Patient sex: F
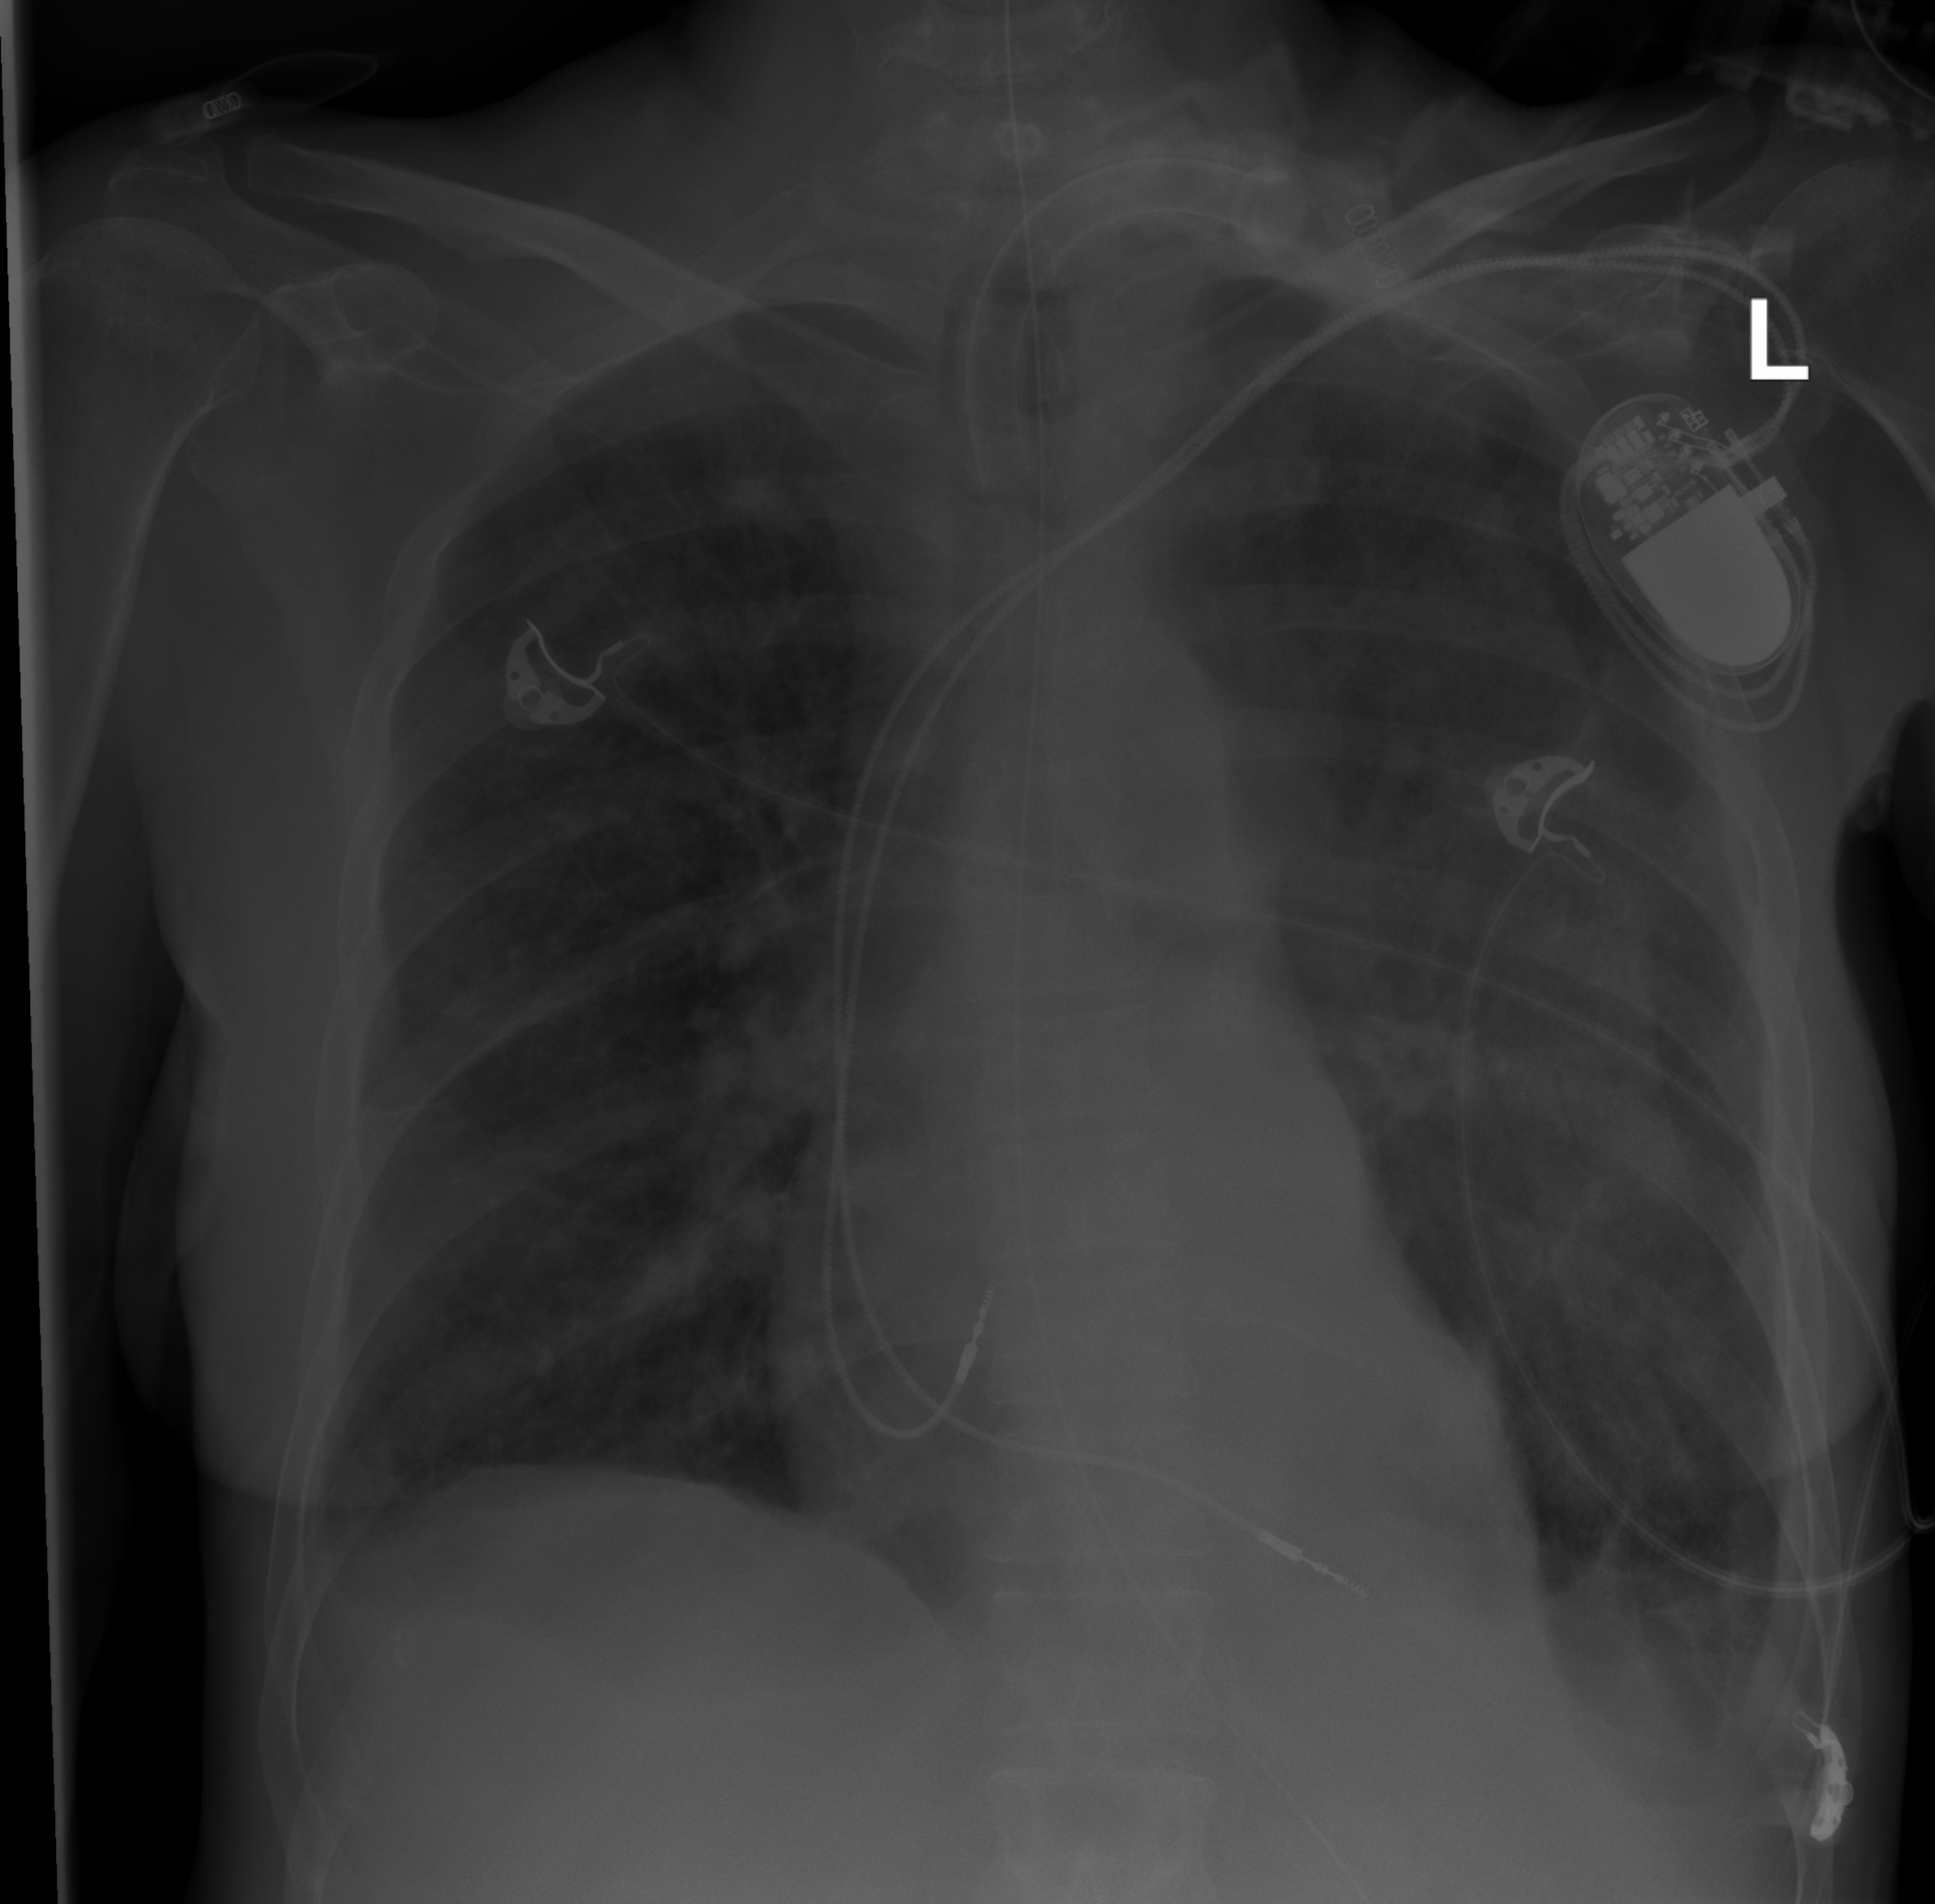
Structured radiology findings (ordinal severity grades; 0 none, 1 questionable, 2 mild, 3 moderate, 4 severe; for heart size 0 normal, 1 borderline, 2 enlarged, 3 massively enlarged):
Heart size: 0
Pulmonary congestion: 0
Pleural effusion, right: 0
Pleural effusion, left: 0
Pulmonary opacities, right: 0
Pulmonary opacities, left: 2
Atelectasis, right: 0
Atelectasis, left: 2